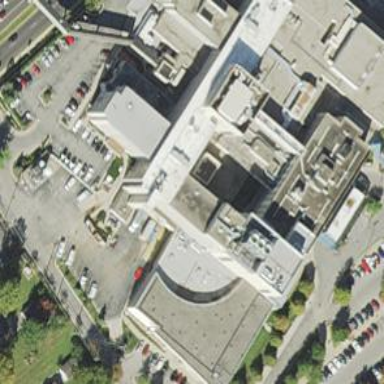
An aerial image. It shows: Hospital building.